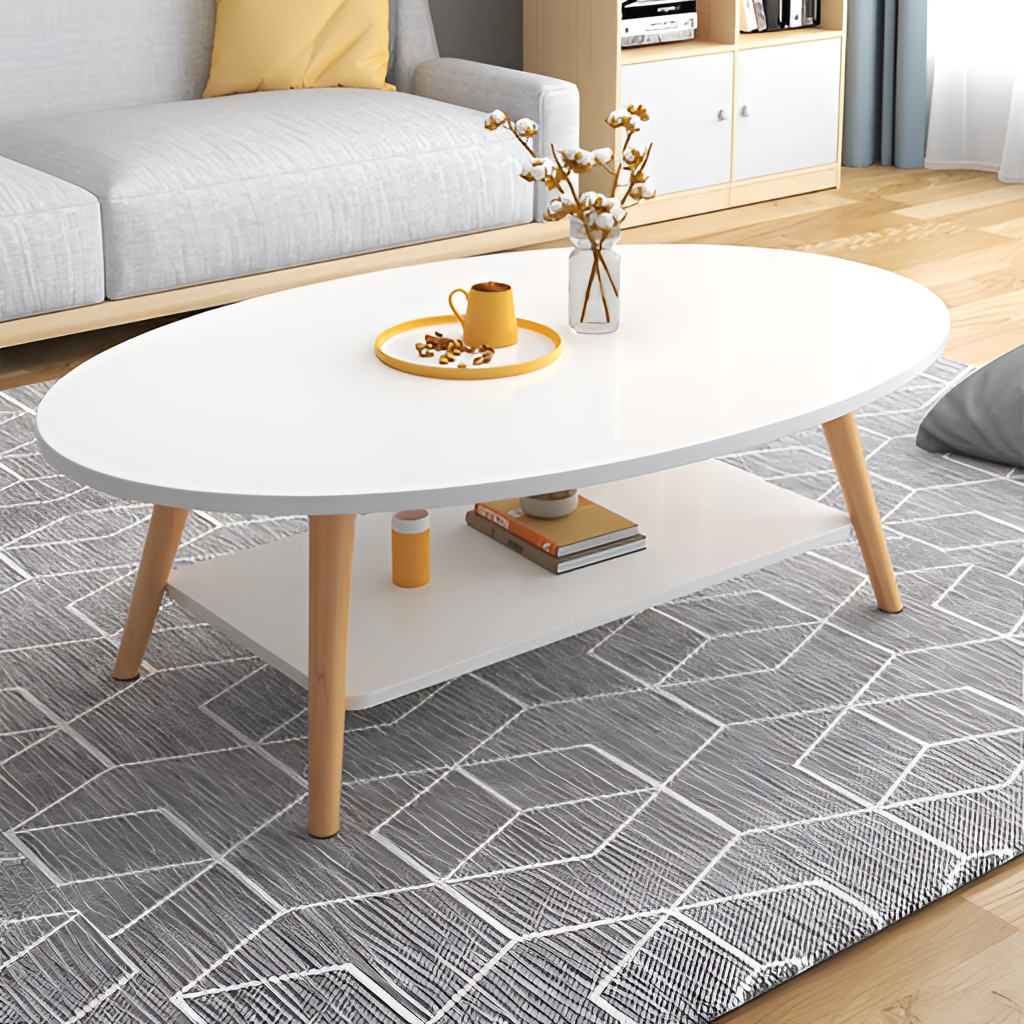
living room, wood coffee table, contemporary, paint wallpaper, with solid pattern, light wood flooring, with plank pattern